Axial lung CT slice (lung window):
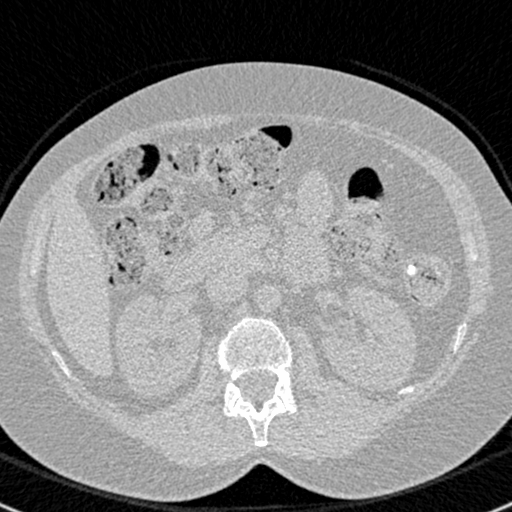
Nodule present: no